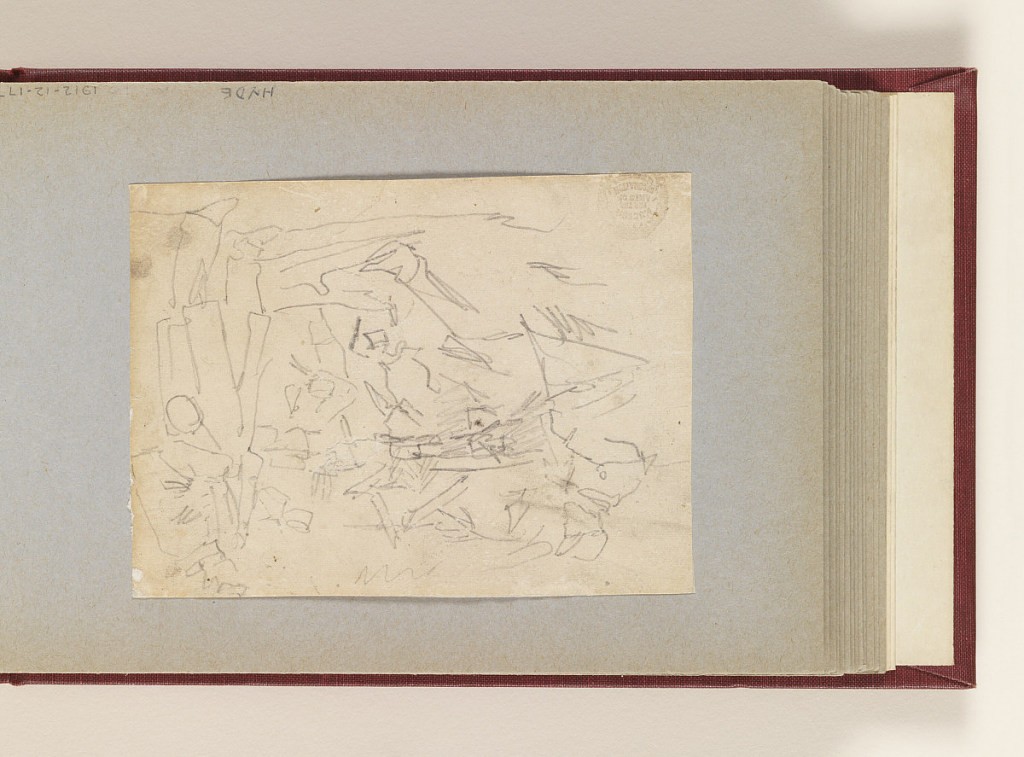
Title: Sketch of Soldiers Eating
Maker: Winslow Homer, American, 1836–1910
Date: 1862
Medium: Graphite on cream wove paper, laid down
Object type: Drawing
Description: Horizontal sketch of showing soldiers eating near a field kitchen.